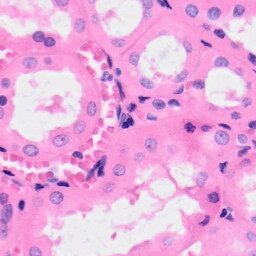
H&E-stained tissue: Kidney